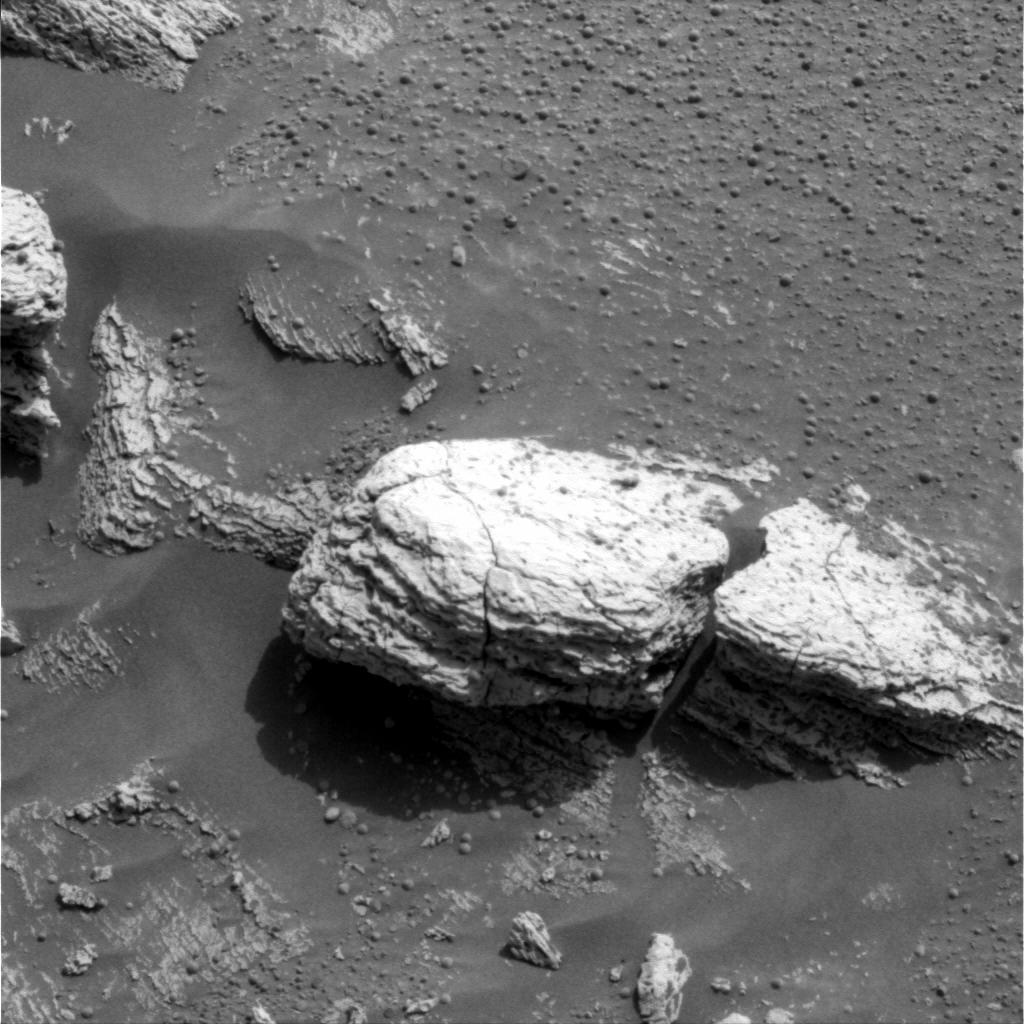
Terrain classes present: Bedrock, Gravel / Sand / Soil, Rock, Shadow